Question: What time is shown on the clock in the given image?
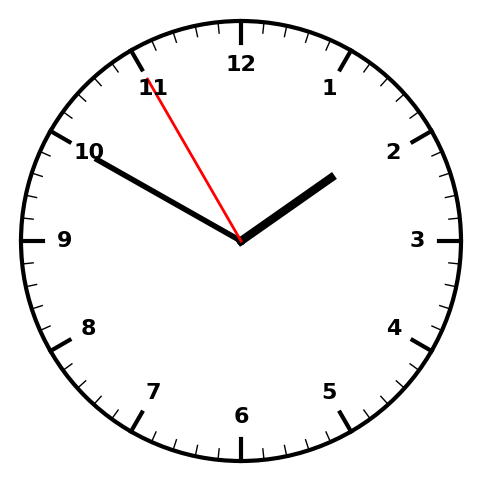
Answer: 01:49:55